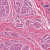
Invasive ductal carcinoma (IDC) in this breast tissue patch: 0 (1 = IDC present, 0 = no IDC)